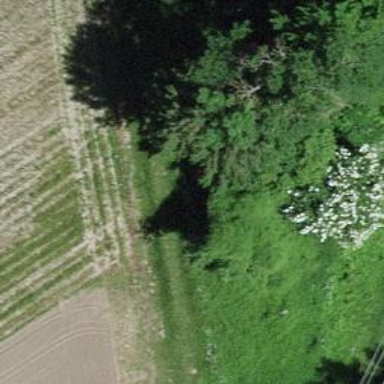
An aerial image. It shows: Path.